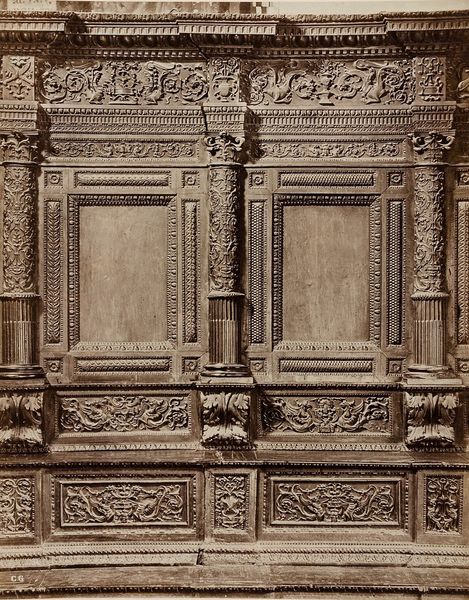
Titel: Pistoia - Dettaglio dello Scanno del Secolo XVI nel Palazzo del Comune
Künstler: Giacomo Brogi
Standort: Hamburg
Institution: Museum für Kunst und Gewerbe Hamburg
Schlagwörter: sitz, bank, foto, fotografie, photographie, palazzo, rathaus, photo, details, albumin, lichtbild, dokumentarfotografie, sachfotografie, bildwerke, angewandte und bildende kunst, hessische systematik, schwarzweißpositivverfahren, silbersalzverfahren, schwarzweißfotografie, berichtende, objektstudien, sachphotographie, albuminpapier, comune